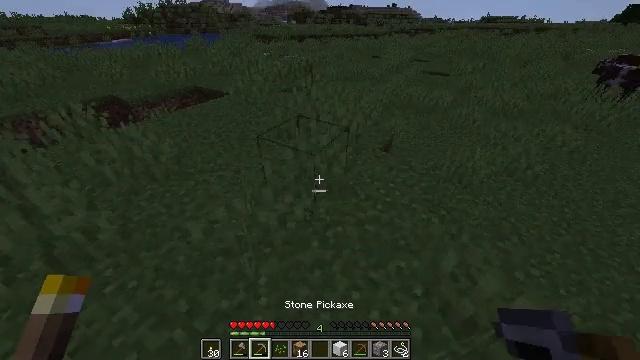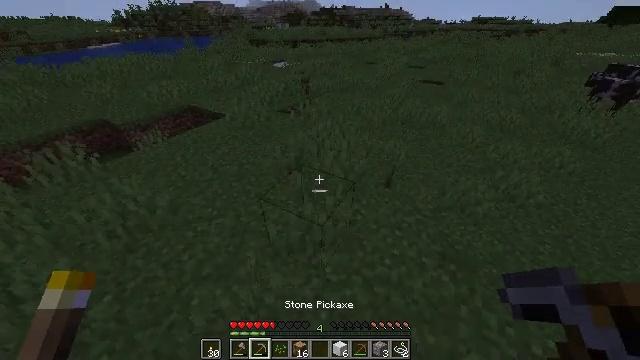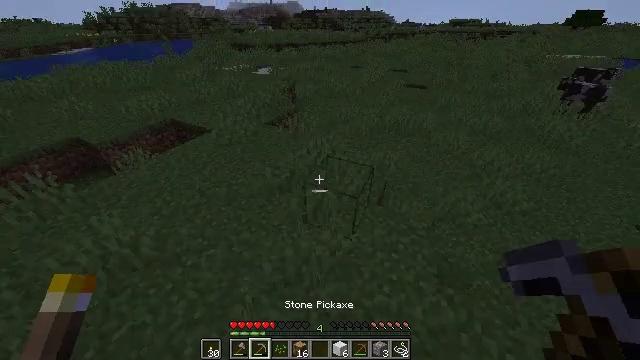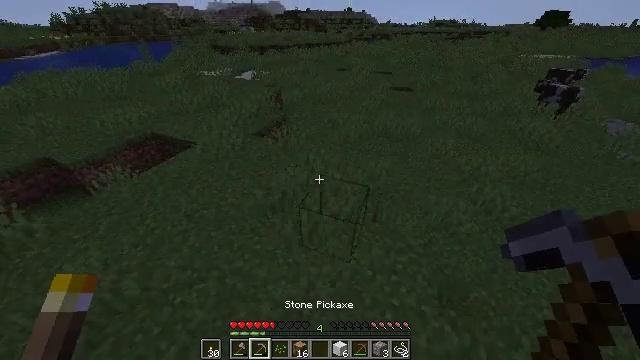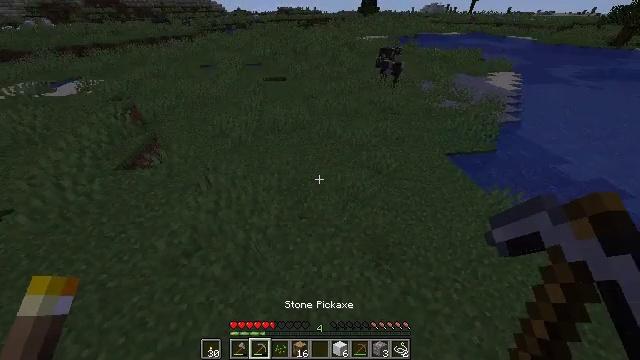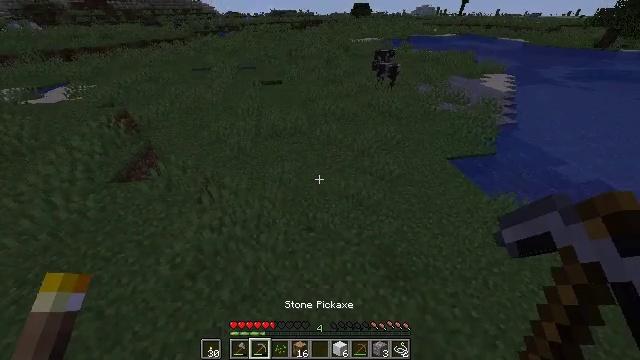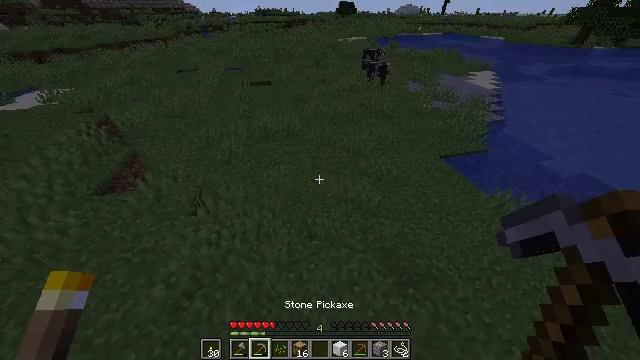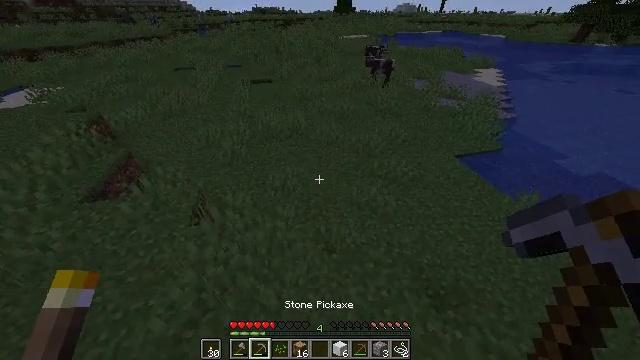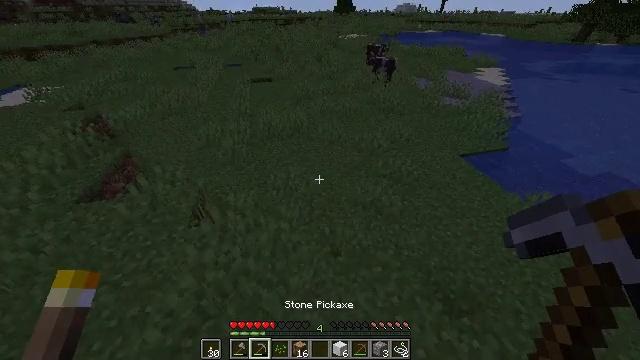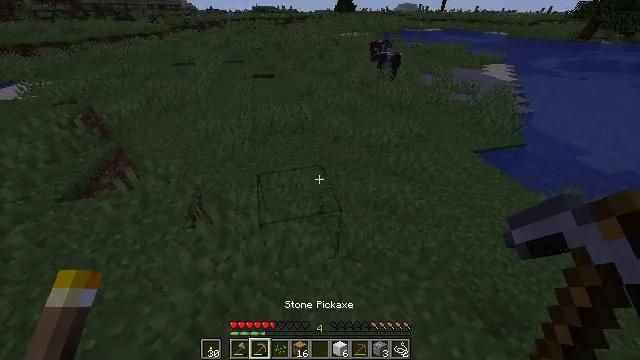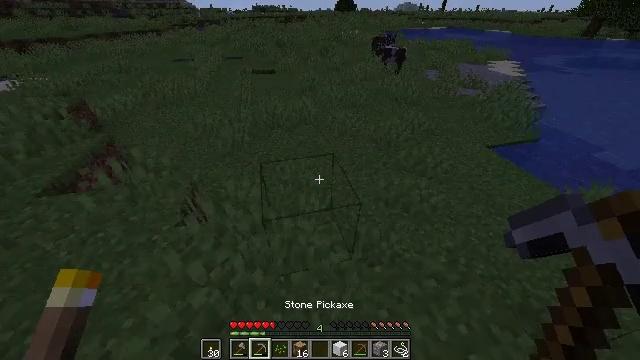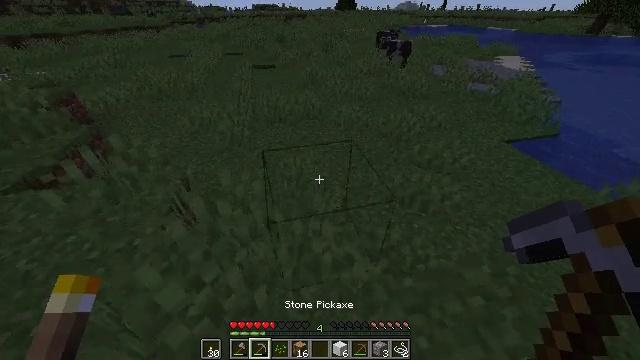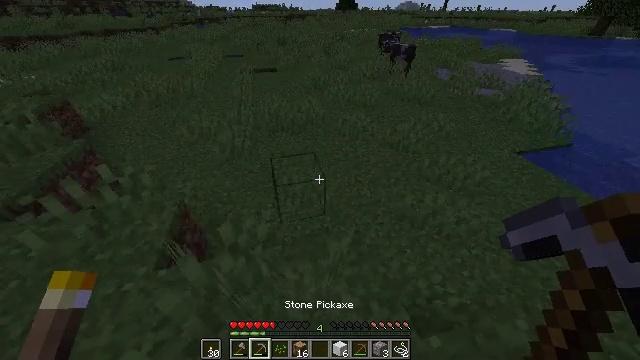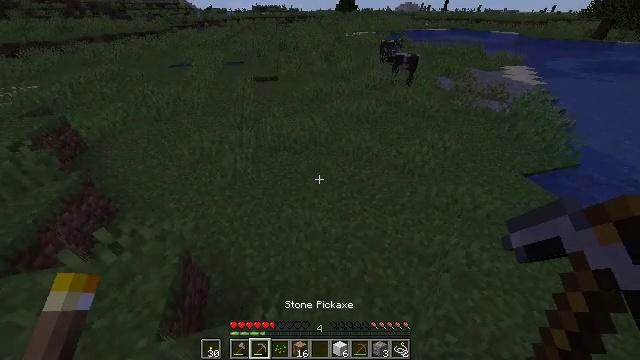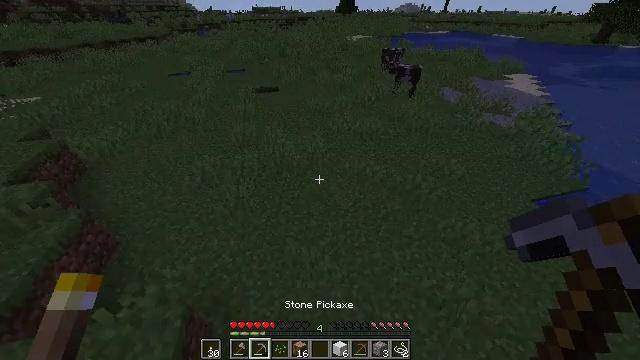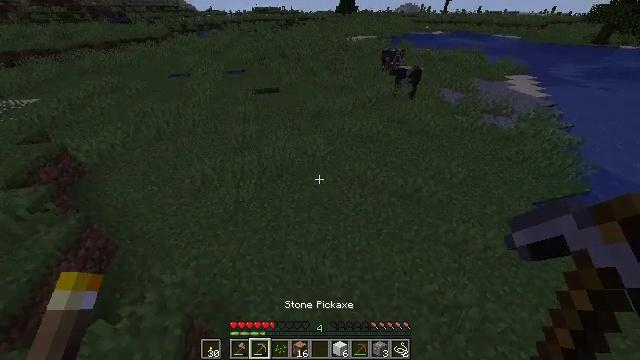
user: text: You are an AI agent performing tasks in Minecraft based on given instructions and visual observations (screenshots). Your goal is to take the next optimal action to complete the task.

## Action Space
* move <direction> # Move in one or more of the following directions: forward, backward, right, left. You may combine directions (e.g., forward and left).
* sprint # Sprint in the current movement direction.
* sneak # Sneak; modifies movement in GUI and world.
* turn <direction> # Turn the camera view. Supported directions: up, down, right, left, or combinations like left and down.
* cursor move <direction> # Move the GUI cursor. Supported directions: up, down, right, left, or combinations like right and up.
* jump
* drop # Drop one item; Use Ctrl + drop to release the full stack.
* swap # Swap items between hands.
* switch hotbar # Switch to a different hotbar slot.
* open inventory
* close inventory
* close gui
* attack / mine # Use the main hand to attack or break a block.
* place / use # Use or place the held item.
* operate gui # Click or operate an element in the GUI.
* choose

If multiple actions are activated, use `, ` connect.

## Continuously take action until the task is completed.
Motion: motion action
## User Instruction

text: Break the light gray wool for crafting.
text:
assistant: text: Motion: move forward, sprint, turn right, jump
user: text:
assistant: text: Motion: move forward, sprint, turn right, jump
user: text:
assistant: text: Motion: move forward, sprint, turn right, jump
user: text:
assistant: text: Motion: move forward, sprint, turn right and down, jump
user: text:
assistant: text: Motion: move forward, sprint, turn right, jump
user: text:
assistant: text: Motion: move forward, sprint, turn right, jump
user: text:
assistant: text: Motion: move forward, sprint, jump
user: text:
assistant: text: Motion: move forward, sprint, jump
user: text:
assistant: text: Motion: move forward, sprint, jump
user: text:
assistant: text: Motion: move forward, sprint, jump
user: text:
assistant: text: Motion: move forward, sprint, jump
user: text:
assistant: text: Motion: move forward, sprint, jump
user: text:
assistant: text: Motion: move forward, sprint, jump
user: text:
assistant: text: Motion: move forward, sprint, jump
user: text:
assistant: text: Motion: move forward, sprint, jump
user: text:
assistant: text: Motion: move forward, sprint, jump
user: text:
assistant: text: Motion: move forward, sprint, jump
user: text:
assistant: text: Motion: move forward, sprint, jump
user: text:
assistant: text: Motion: move forward, sprint, turn left, jump
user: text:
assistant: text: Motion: move forward, sprint, turn left, jump
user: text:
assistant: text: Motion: move forward, sprint, jump
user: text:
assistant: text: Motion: move forward, sprint, jump
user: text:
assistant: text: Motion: move forward, sprint, jump
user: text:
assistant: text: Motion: move forward, sprint, turn left, jump
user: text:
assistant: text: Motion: move forward, sprint, turn left and down, jump
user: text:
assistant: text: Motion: move forward, sprint, turn left, jump
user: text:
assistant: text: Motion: move forward, sprint, jump
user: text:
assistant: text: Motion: move forward, sprint, jump
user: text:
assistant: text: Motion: move forward, sprint, jump
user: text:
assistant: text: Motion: move forward, sprint, jump